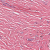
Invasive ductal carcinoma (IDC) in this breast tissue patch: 0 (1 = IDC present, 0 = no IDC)